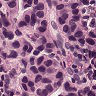
Metastatic tissue present: yes